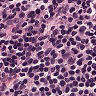
Metastatic tissue present: no